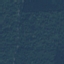
Land use / land cover class: Forest